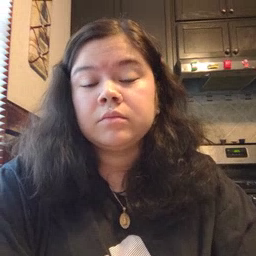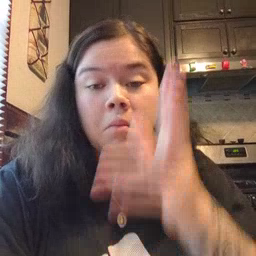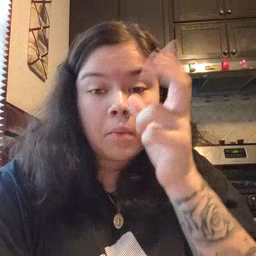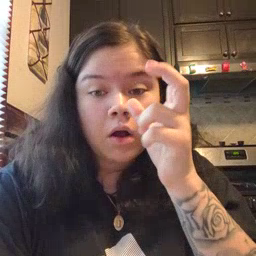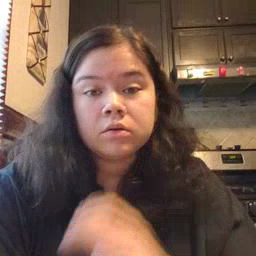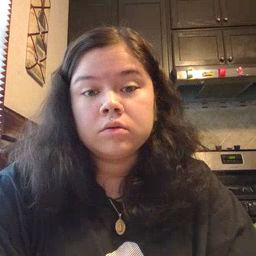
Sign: bug